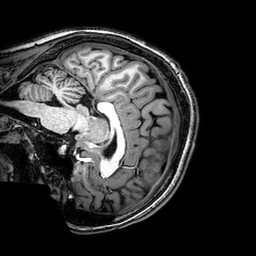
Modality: T1w
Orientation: sagittal
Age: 18
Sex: female
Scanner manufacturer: philips
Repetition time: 0.008205 s
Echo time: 0.00374 s